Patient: sex F, age 54
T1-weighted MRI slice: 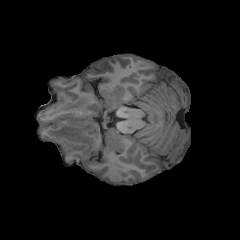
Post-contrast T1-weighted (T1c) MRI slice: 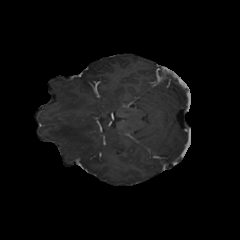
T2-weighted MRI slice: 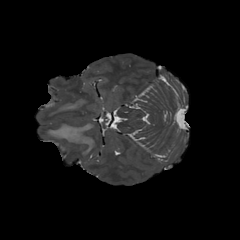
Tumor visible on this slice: yes
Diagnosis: Glioblastoma, IDH-wildtype
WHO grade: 4